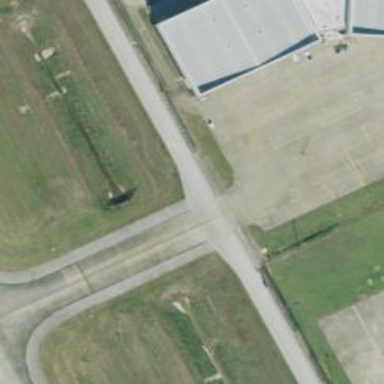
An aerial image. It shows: View of taxiway at the airport.